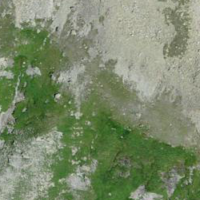
EUNIS habitat code: 31
Species observed at this site:
Achillea erba-rotta